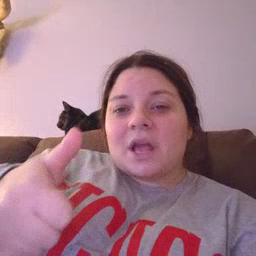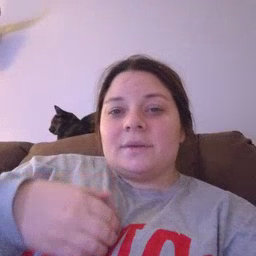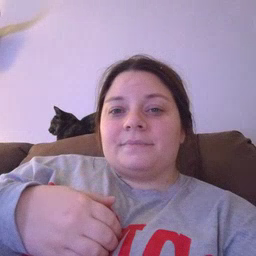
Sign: yourself